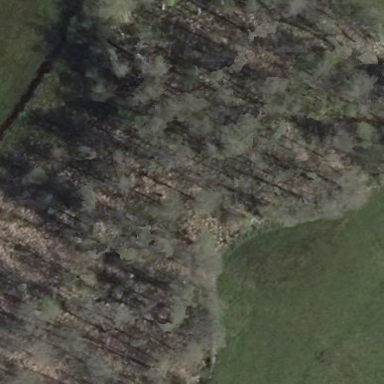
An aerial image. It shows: Deciduous broadleaved woodland.